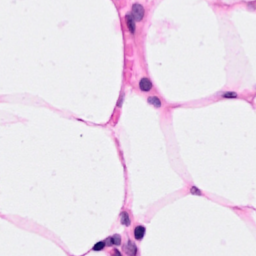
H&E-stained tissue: Breast